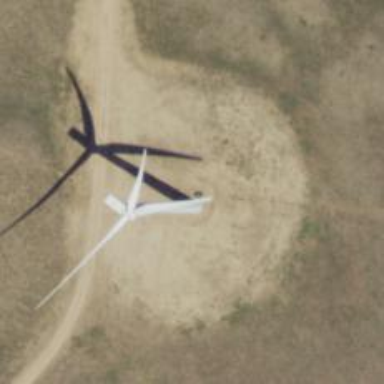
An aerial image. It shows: Wind generator powered by horizontal axis wind turbine.